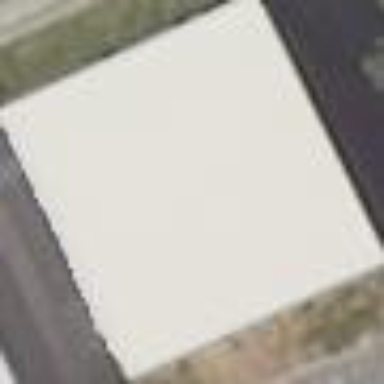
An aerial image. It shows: Shed.